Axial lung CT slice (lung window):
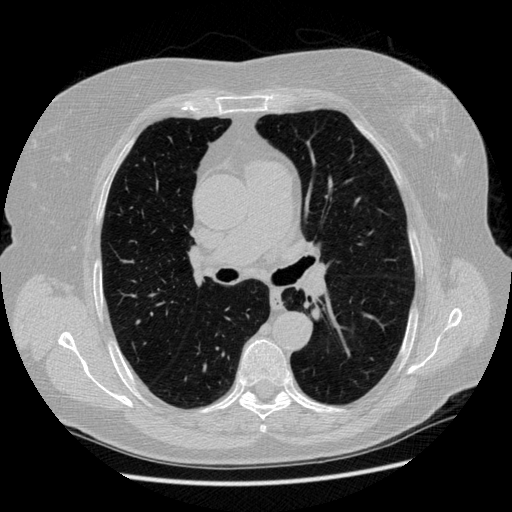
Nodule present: no